Question: What is the number of red dots?
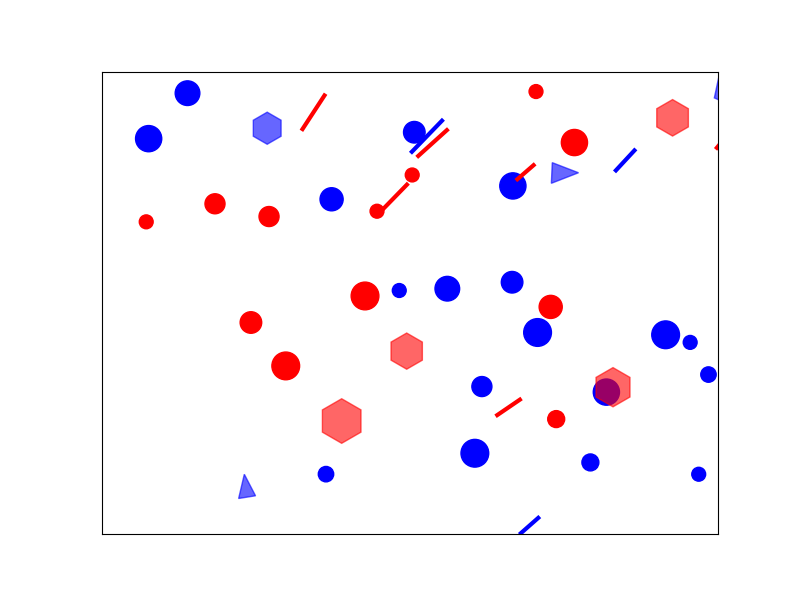
Answer: 12